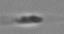
Label: flagellate_morphotype3